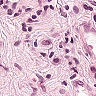
Metastatic tissue present: yes